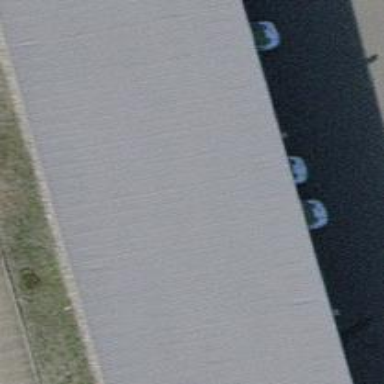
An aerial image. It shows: Industrial building.